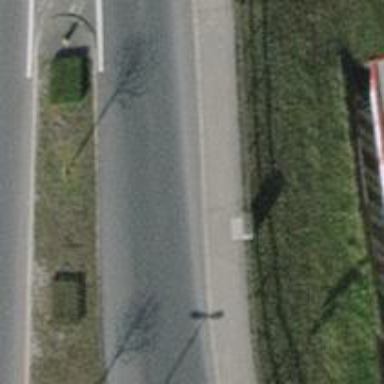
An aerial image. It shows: Street cabinet.